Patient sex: M
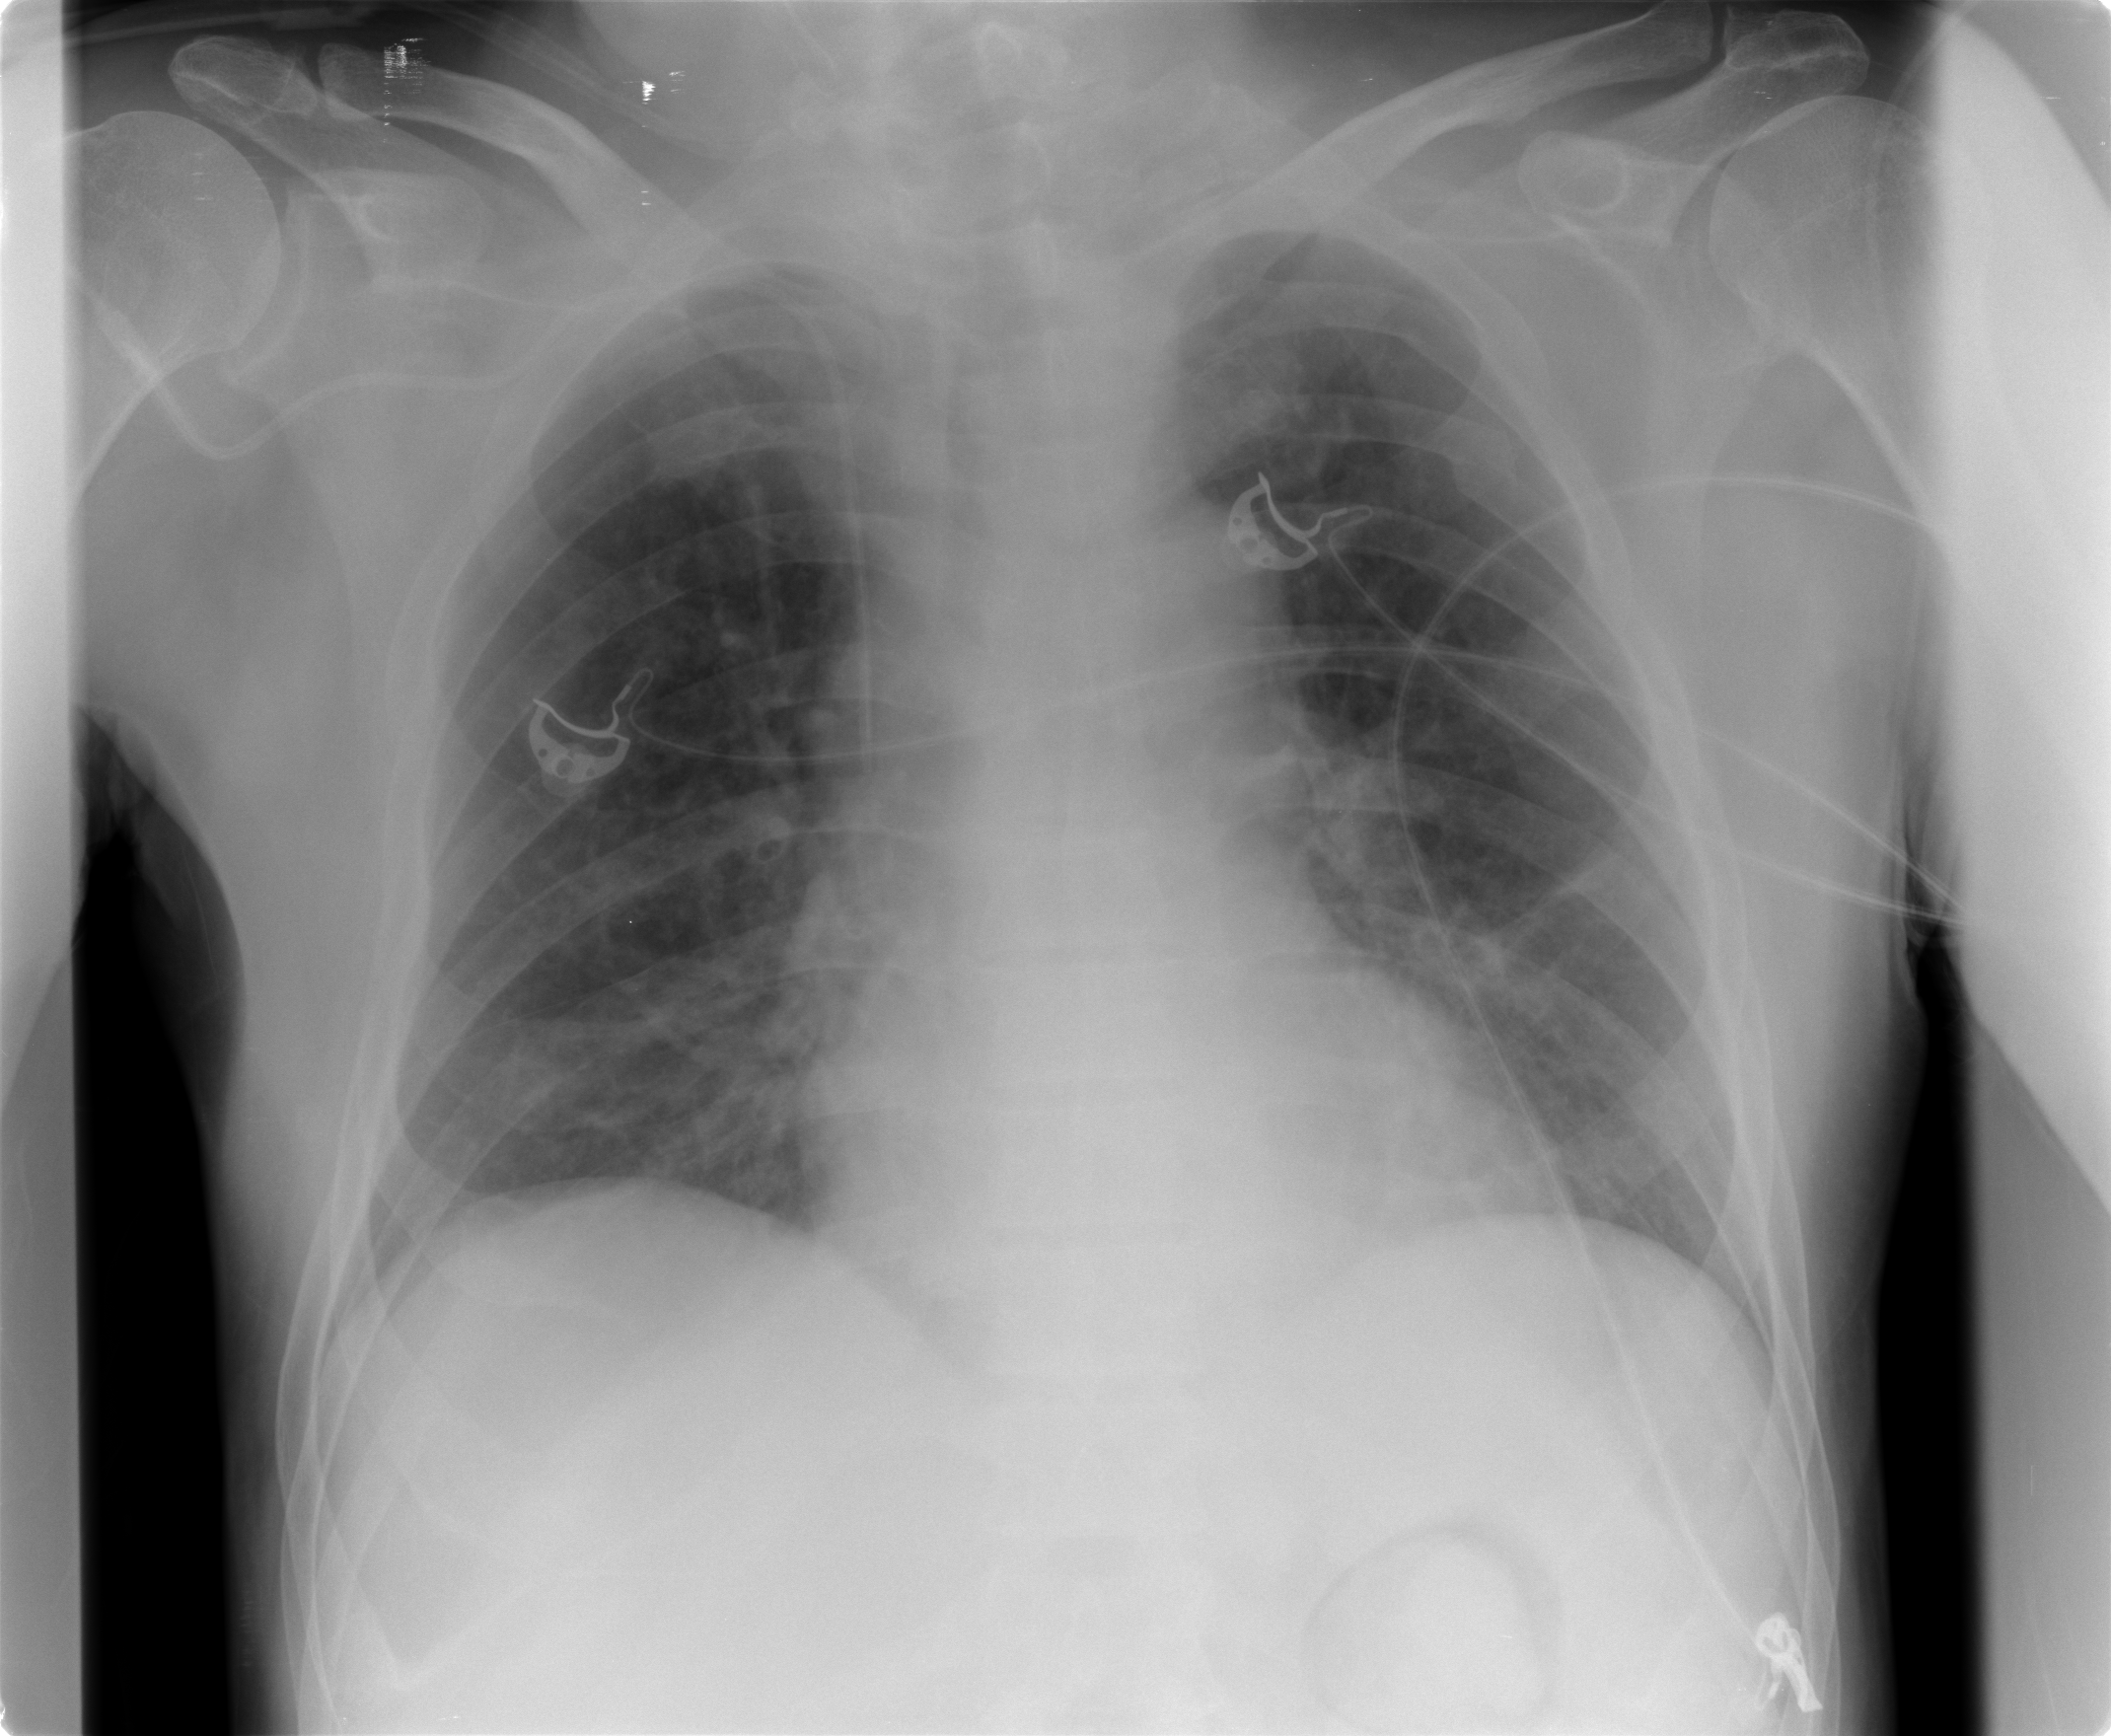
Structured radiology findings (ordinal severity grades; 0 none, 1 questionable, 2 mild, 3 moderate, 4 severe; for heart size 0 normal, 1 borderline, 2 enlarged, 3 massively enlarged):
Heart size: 0
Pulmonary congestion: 1
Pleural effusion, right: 0
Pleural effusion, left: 0
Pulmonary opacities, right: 0
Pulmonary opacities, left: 0
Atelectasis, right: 0
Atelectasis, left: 0